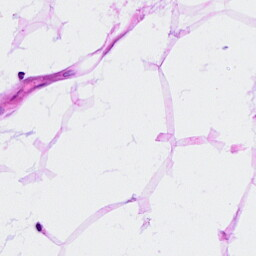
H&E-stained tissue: Breast